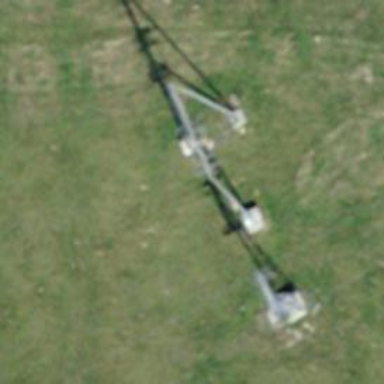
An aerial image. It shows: Pylon used for aerialway.